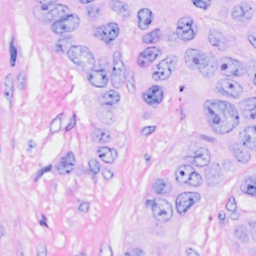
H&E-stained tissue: Breast